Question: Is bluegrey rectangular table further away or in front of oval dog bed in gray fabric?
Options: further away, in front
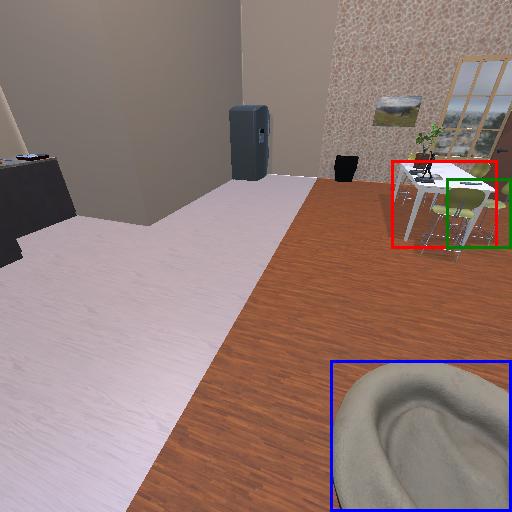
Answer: further away